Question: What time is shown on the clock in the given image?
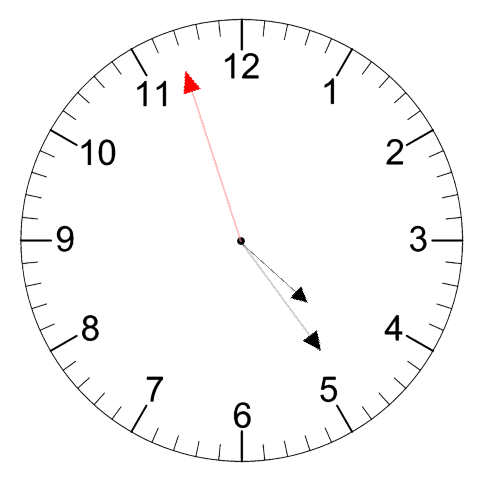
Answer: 04:23:57